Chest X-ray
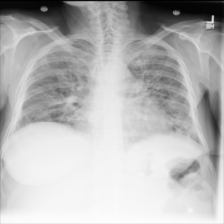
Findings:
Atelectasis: negative
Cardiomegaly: negative
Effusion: negative
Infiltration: negative
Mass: negative
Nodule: negative
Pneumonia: negative
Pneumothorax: negative
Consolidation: negative
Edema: negative
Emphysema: negative
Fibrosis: negative
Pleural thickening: negative
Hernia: negative